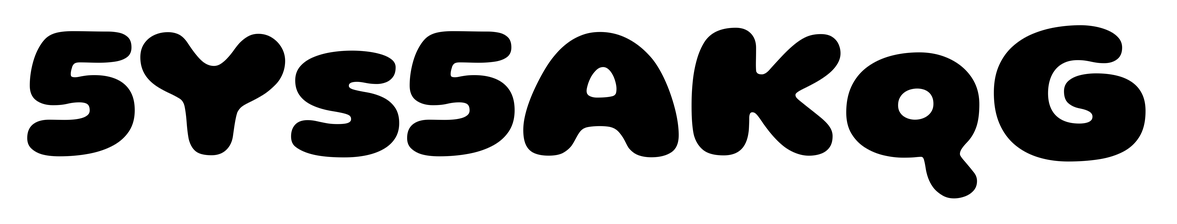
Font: Gluten_ExtraBold